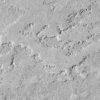
Atmospheric dust classification: not_dusty